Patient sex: M
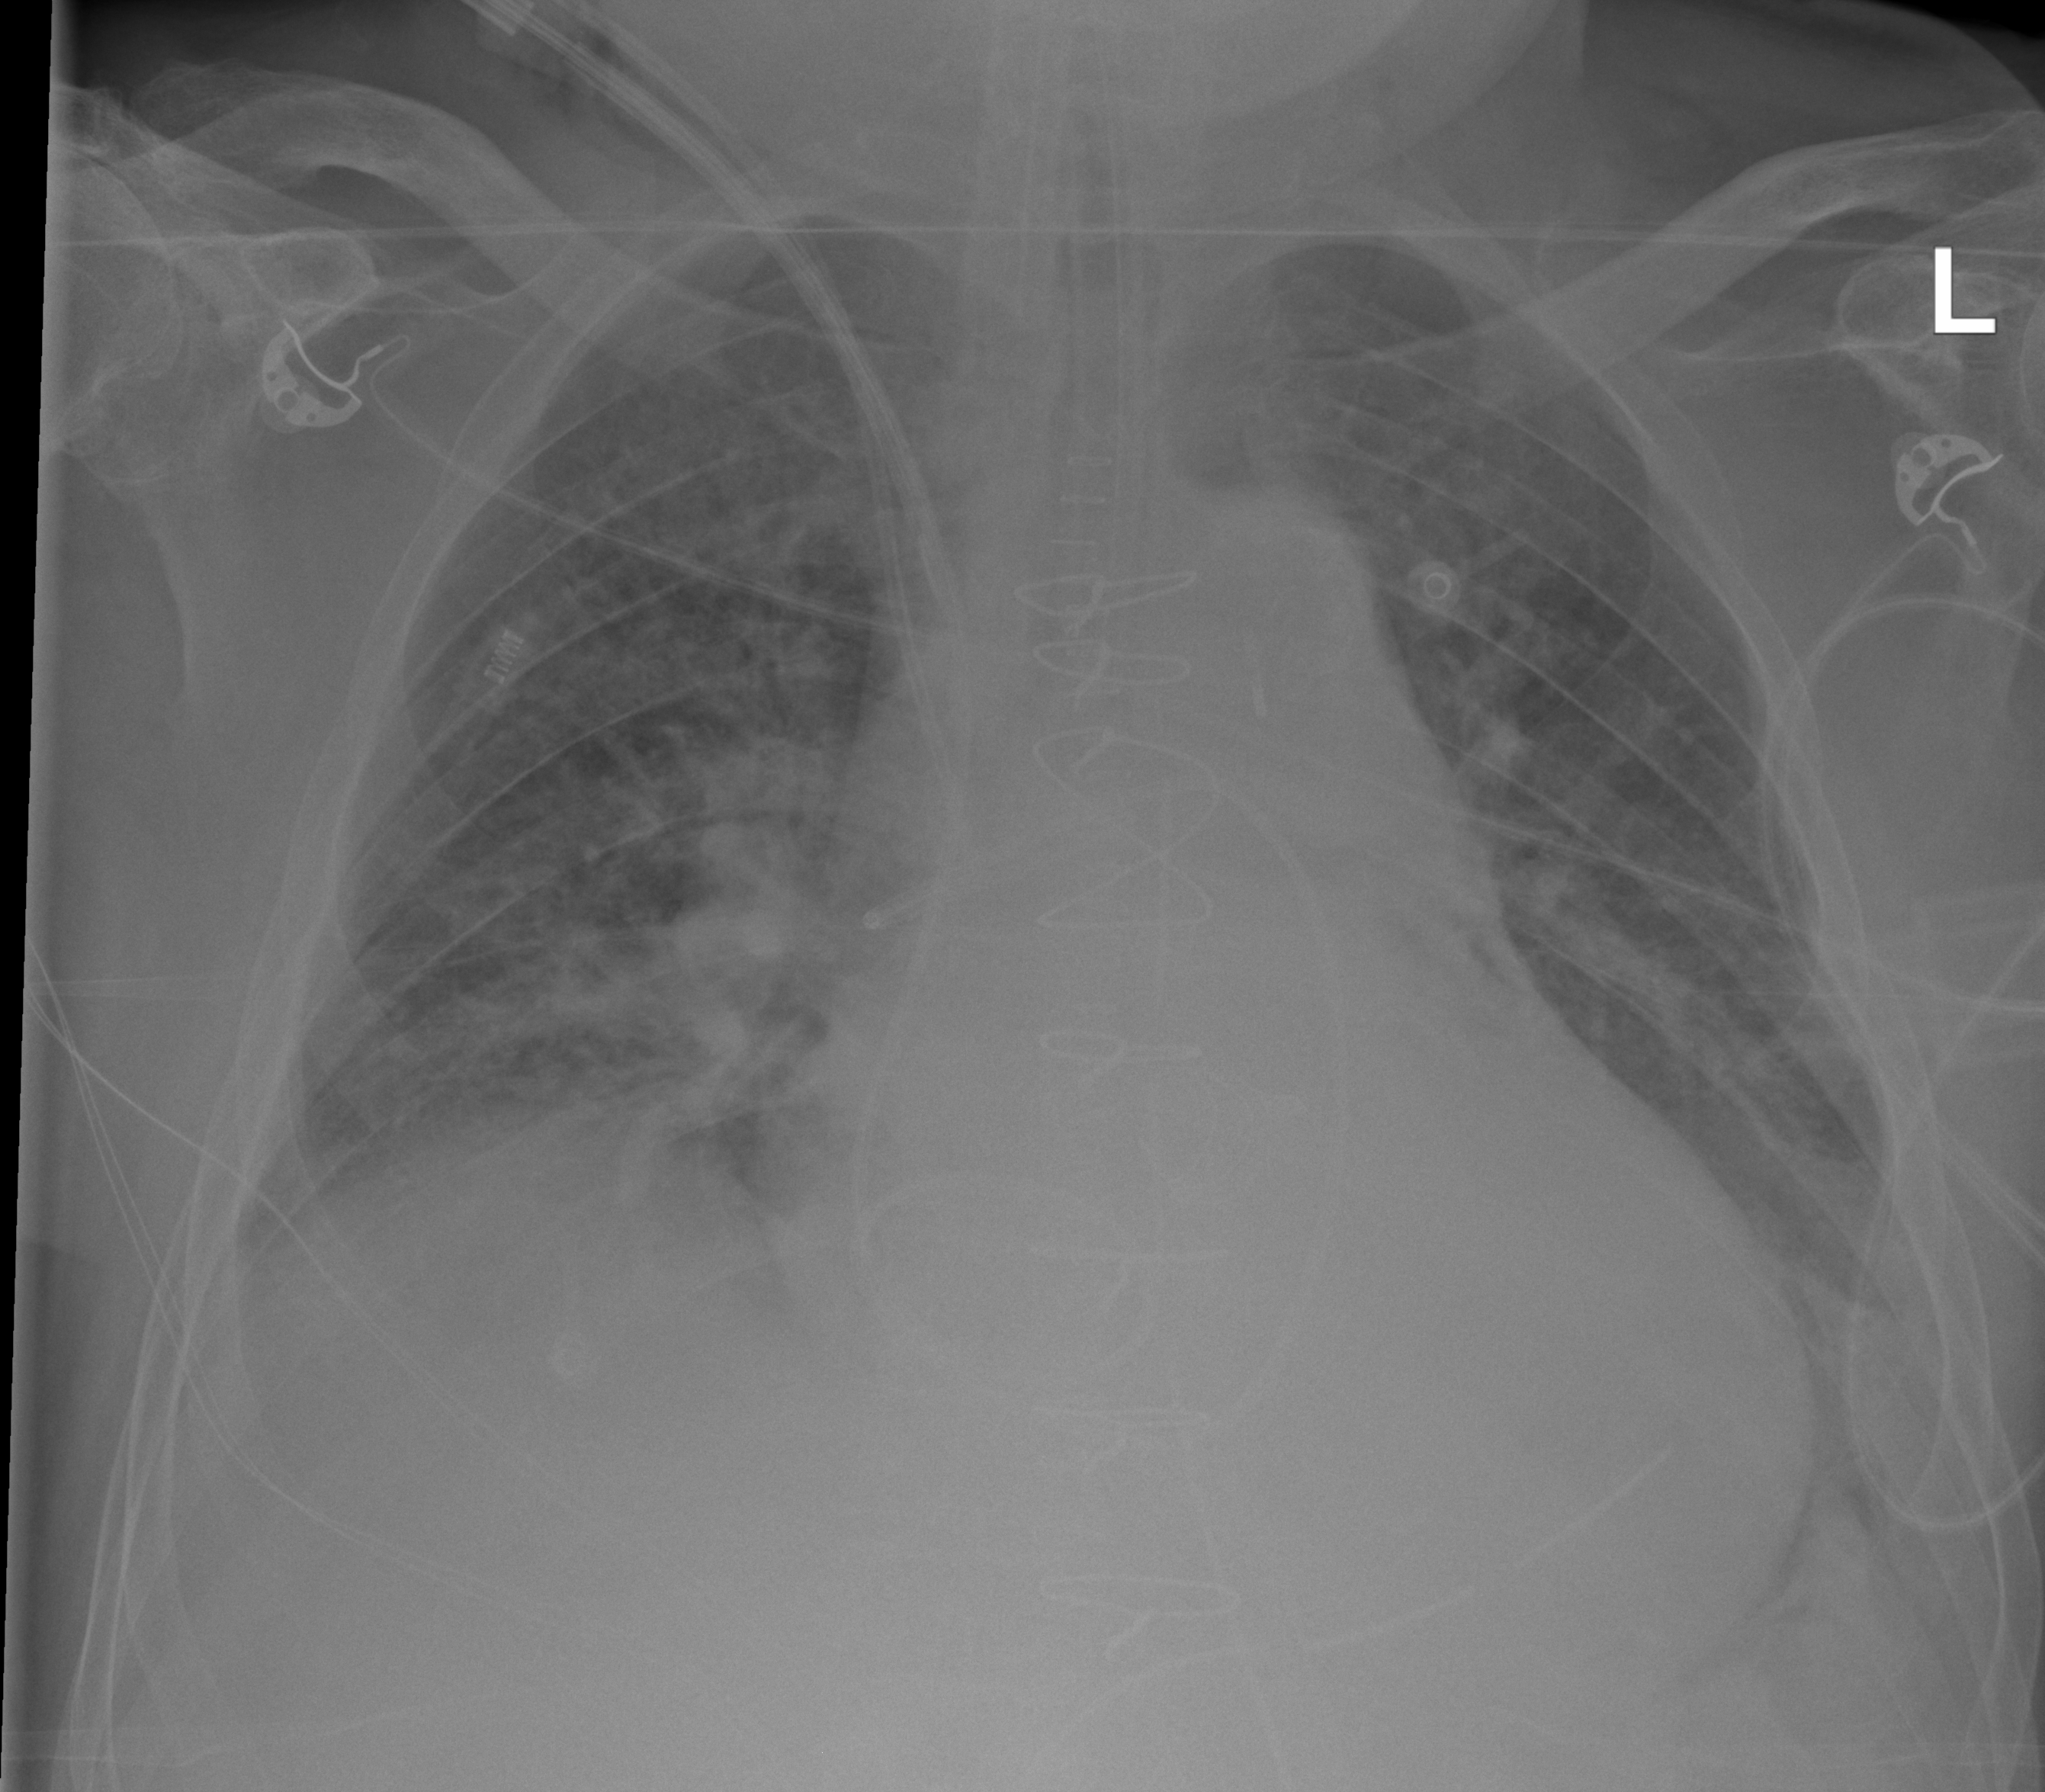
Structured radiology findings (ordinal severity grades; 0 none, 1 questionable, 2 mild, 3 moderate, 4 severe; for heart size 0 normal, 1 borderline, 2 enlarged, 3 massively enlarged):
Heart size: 3
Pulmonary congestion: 2
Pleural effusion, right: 2
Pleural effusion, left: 2
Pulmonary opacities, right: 2
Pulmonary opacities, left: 1
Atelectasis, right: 2
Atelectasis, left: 2